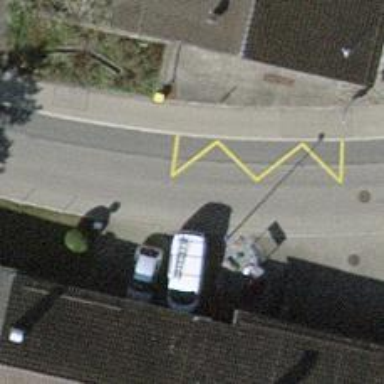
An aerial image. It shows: Bus stop equipped with public transport stop position.